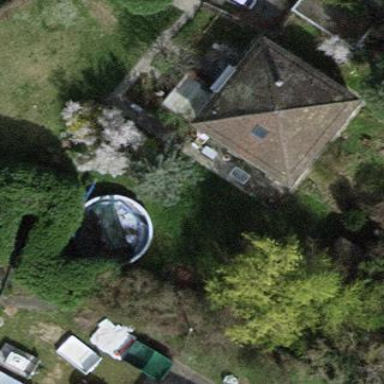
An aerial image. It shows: Garden enclosed by fence.